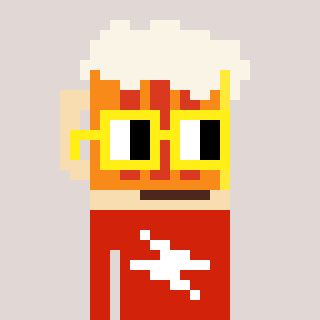
a pixel art character with square yellow glasses, a beer-shaped head and a red-colored body on a warm background